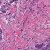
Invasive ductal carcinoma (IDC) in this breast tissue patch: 0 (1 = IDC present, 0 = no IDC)